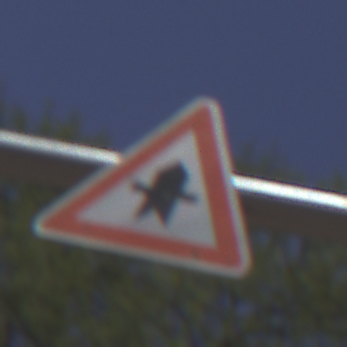
Verkehrszeichen: Vorfahrt
Umgebung: Outdoor, RoadRail
Tageszeit: Midday
Wetter: Clear
Licht: Natural
Jahreszeit: NotSpecified
Kontrast: HighContrast